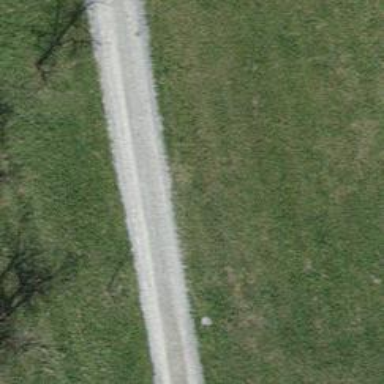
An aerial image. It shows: Gravel track with grade3 tracktype.